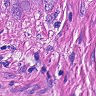
Metastatic tissue present: yes